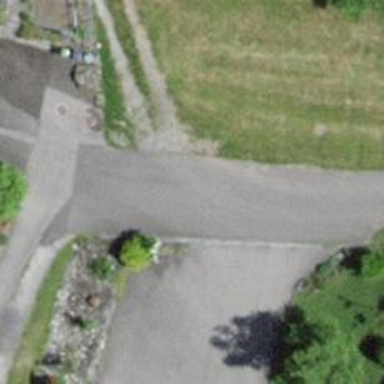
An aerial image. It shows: Residential road with asphalt surface.